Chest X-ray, AP view. Patient: 31 years old, sex F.
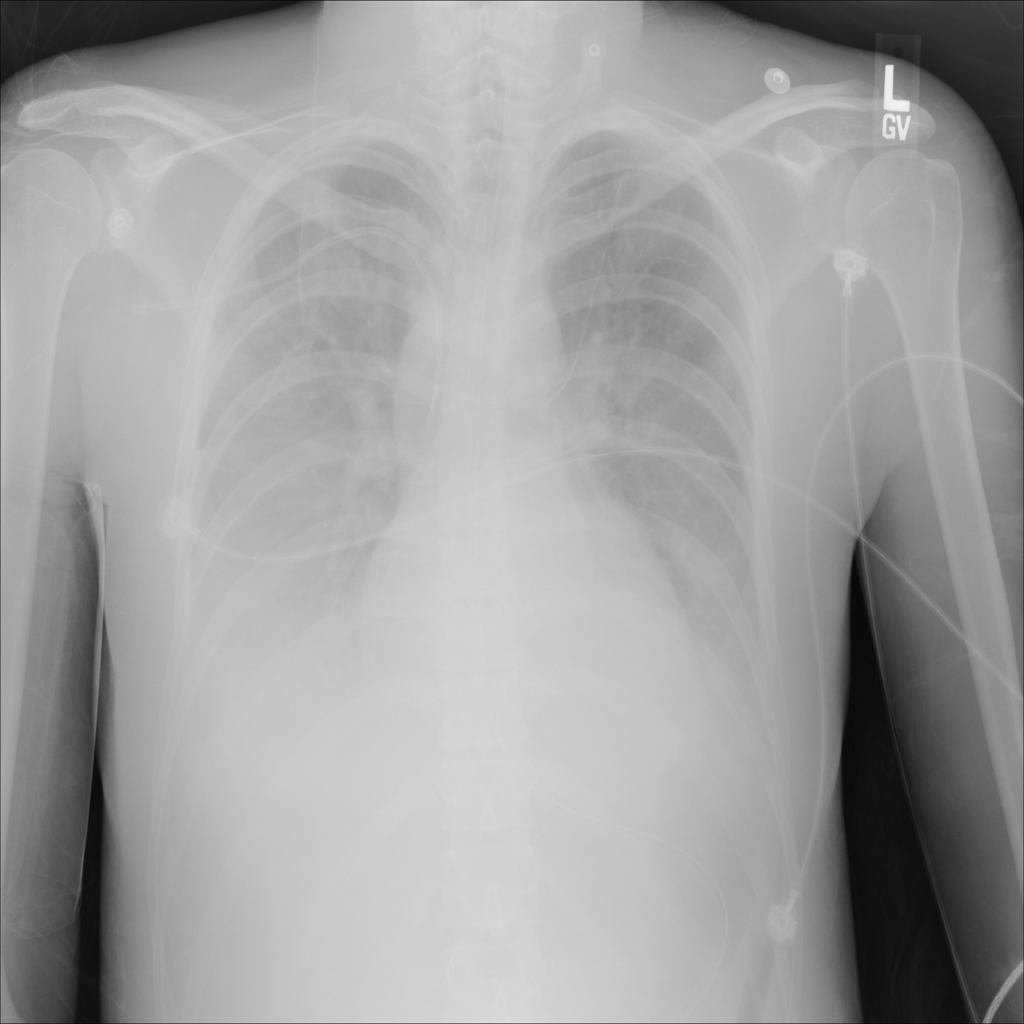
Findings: Effusion